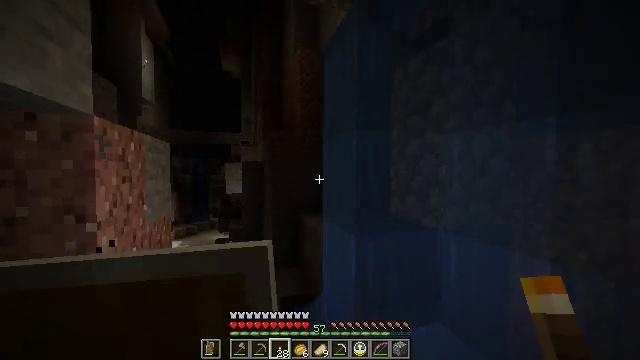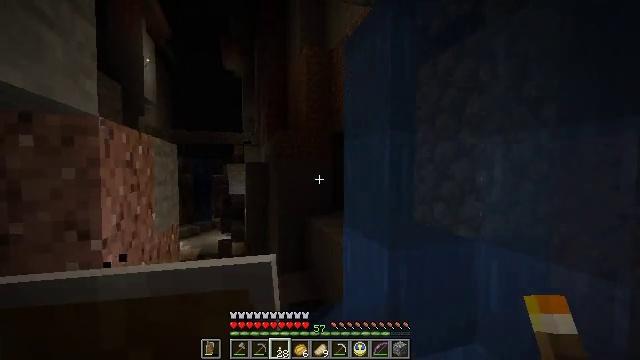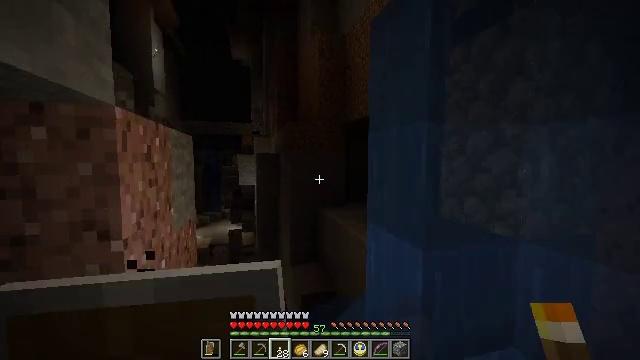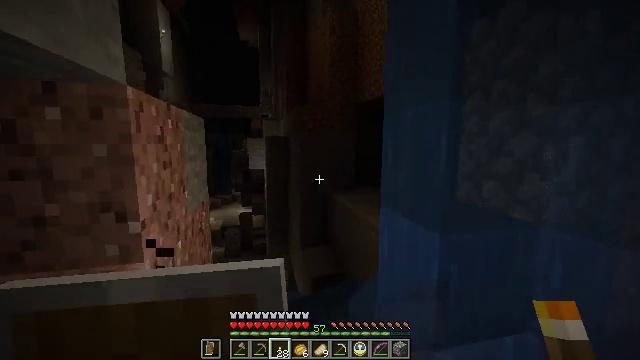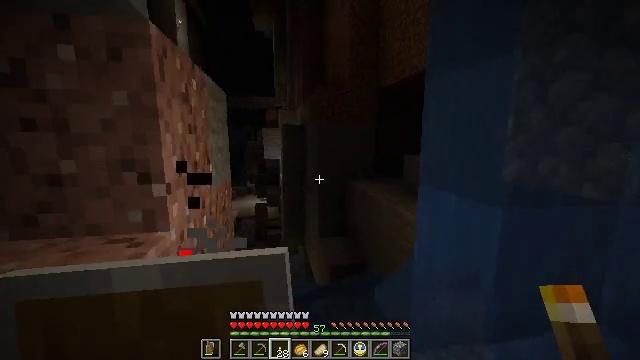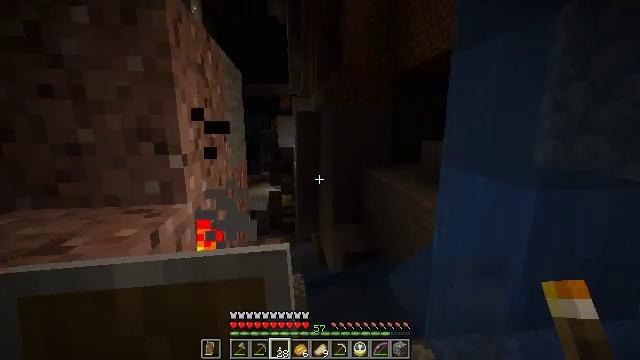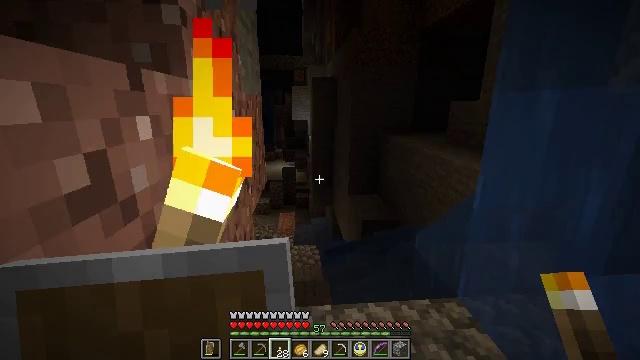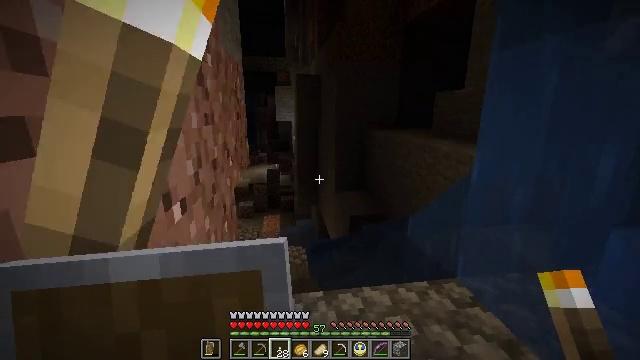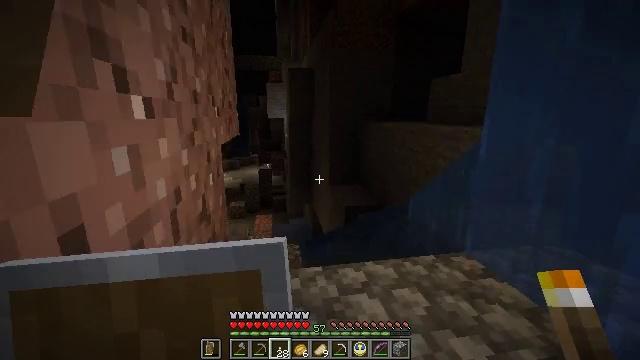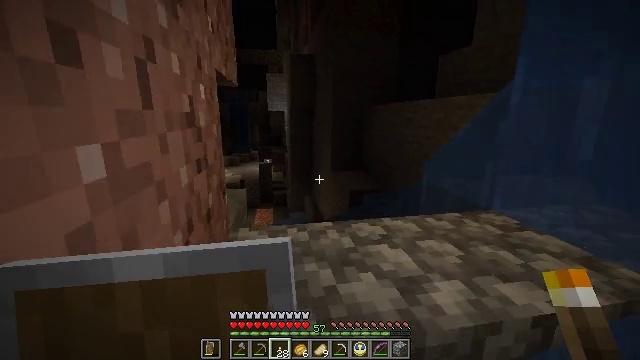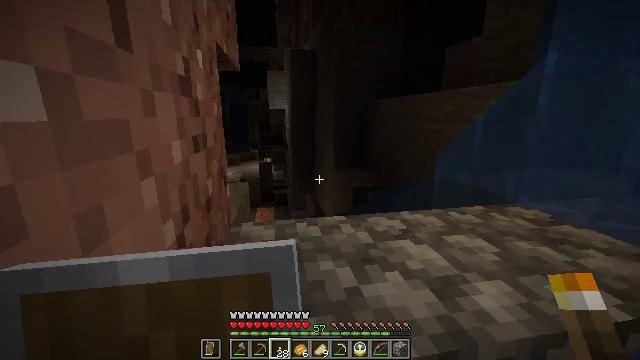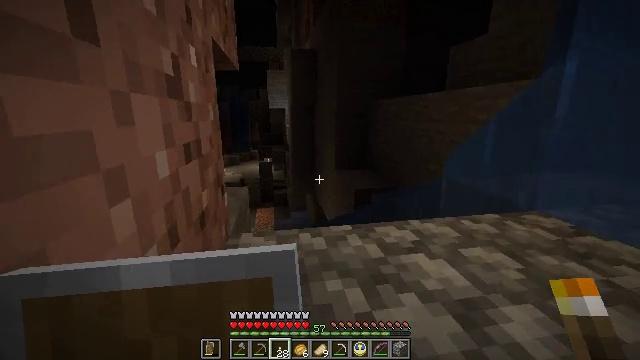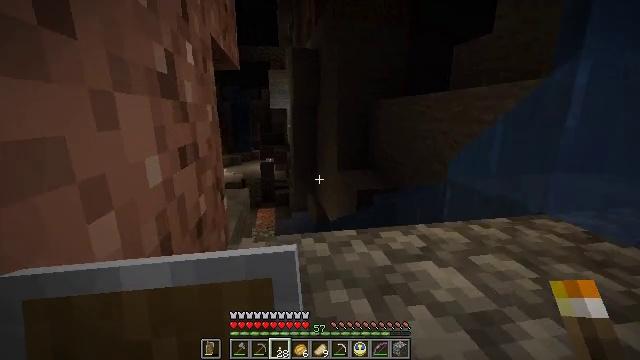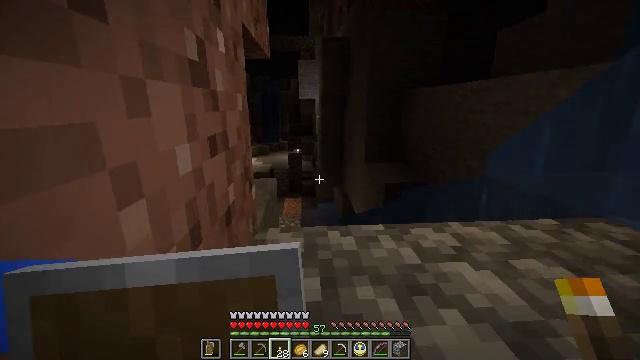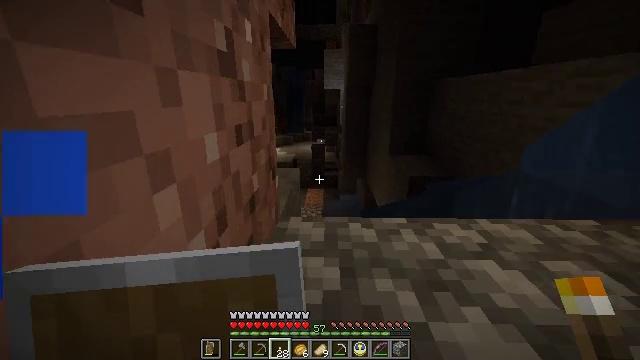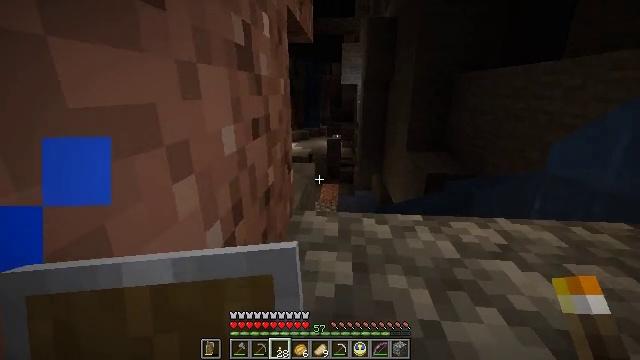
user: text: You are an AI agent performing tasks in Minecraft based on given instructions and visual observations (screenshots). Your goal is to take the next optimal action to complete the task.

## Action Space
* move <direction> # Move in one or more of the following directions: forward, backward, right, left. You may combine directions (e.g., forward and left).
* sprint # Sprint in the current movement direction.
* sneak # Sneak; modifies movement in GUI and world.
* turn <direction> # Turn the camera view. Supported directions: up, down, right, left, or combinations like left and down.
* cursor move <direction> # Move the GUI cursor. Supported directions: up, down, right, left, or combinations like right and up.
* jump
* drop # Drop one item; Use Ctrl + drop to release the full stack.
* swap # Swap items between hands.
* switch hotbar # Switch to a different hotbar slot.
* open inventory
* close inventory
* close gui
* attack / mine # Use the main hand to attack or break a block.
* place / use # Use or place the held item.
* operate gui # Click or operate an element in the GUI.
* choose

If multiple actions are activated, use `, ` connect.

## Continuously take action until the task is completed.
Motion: motion action
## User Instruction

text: Kill the bat.
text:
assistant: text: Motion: move forward and move left
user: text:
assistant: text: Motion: move forward and move left, turn left and down
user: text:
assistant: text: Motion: move forward and move left, turn left and down
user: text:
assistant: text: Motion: move forward, turn left and down
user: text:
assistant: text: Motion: move forward, turn left and down
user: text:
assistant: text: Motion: move forward, turn left and down
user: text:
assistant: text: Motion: move forward, turn right and up
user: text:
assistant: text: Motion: move forward, turn right
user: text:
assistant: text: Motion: move forward
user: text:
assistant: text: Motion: move forward
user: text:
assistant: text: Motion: move forward
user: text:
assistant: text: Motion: move forward
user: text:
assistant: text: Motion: move forward, turn left and down
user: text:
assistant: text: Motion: move forward, turn left and down
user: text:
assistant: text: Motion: move forward, turn left and down
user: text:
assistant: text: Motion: move forward
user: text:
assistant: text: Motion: move forward
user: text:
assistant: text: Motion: move forward
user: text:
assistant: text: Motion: move forward, jump
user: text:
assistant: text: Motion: move forward, turn right and up, jump
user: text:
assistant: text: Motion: move forward, turn up, jump
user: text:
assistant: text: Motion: move forward and move right, jump
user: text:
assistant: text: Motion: move forward and move right, turn left and down
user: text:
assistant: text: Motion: move forward and move right, turn left and down
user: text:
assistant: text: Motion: move forward and move right, turn right and down
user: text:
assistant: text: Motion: move forward and move right, turn right and down
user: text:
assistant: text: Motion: move forward and move right
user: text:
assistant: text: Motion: move forward, turn left
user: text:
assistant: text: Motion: move forward
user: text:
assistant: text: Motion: move forward